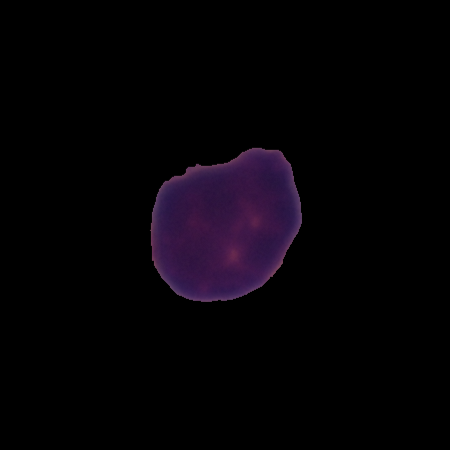
Label: healthy